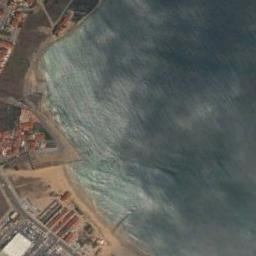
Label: beach